Field crop: maize
Growth stage: 2
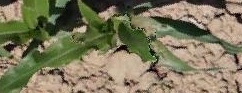
Species: maize